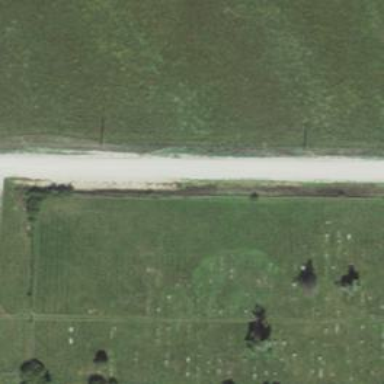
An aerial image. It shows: Cemetery.